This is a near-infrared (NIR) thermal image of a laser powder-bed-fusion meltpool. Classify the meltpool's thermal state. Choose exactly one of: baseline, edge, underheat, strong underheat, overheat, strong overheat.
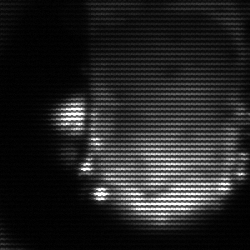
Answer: baseline